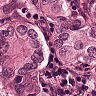
Metastatic tissue present: yes